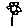
Label: flower